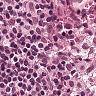
Metastatic tissue present: no